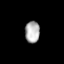
Tissue: lung
Cell type: Epithelial cells
Senescence score: 0.1515
Nuclear area (px): 311
Mean DAPI intensity: 175.836